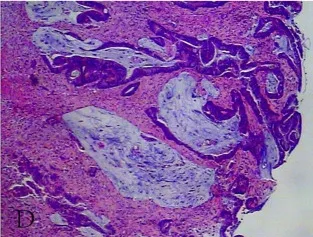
Part of intestinal duct (rectal mass), 18 cm long, 6-8 cm in circumference, 6cm away from the cut edge at one end, and a cauliflower-like mass 8 cm from the cut edge at the other end, 7cm x 5cm x 2 cm in size (C). The cancer tissue of rectal mass was arranged in irregular glandular tubular and sieve shape, infiltrating the whole intestinal wall and breaking through the serous layer.
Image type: pathology (h&e)